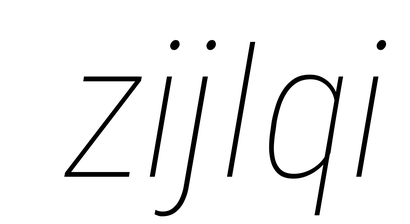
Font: Roboto-Italic_Condensed_Thin_Italic